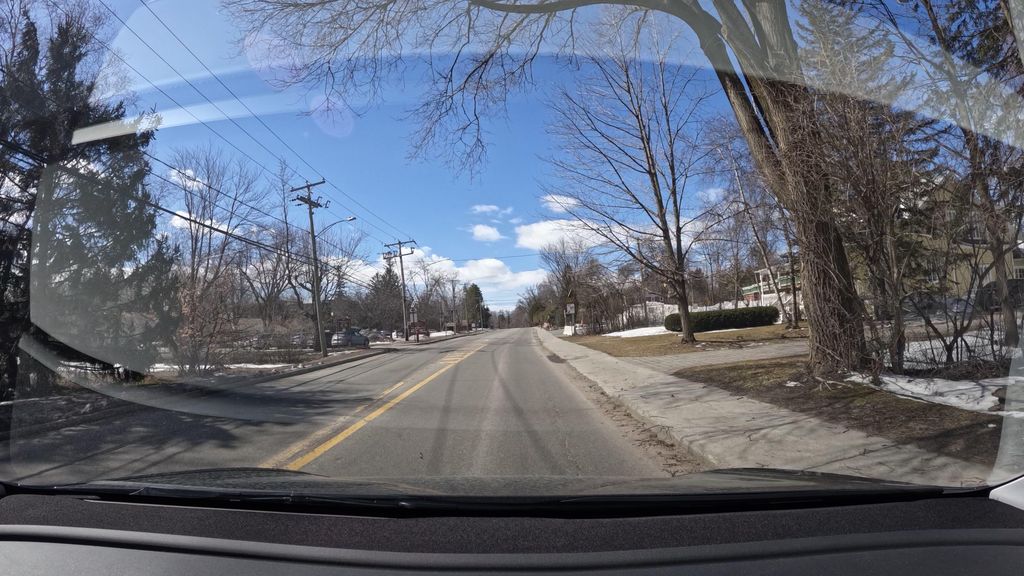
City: montreal